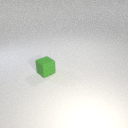
small green rubber cube